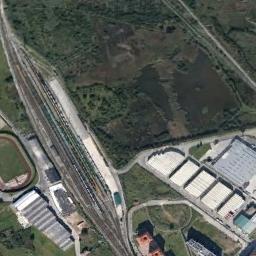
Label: railway_station